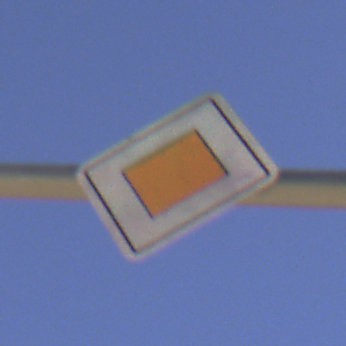
Verkehrszeichen: Vorfahrtsstrasse
Umgebung: Outdoor, Nature
Tageszeit: Midday
Wetter: Clear
Licht: Natural
Jahreszeit: NotSpecified
Kontrast: HighContrast